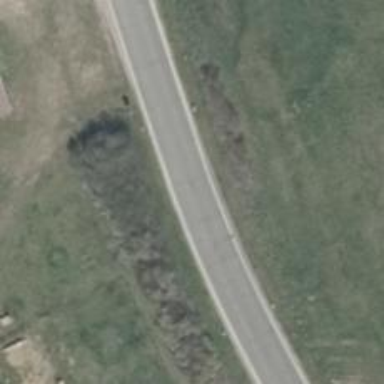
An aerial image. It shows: Secondary road.